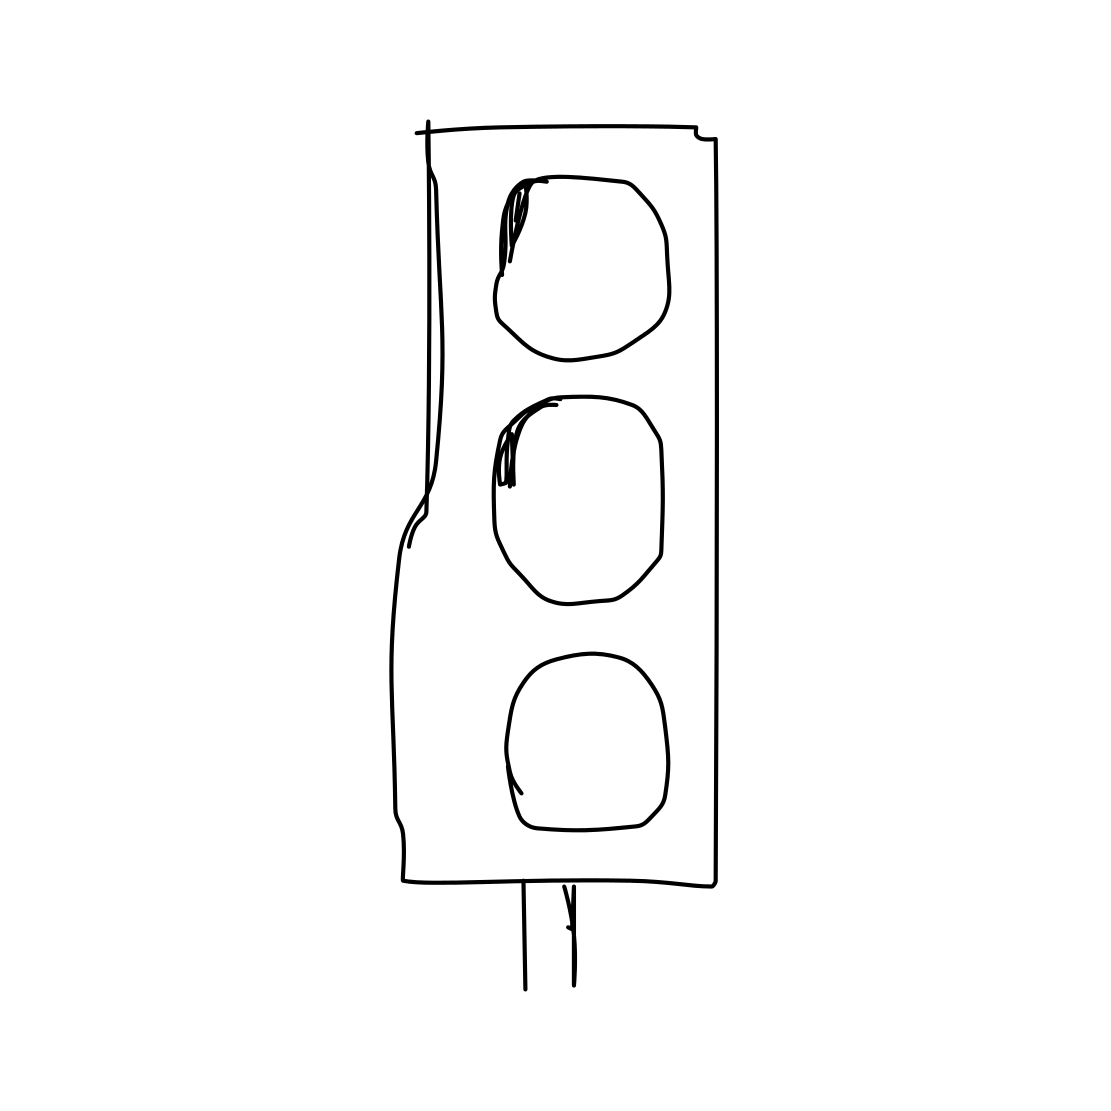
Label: traffic light